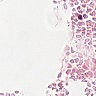
Metastatic tissue present: no